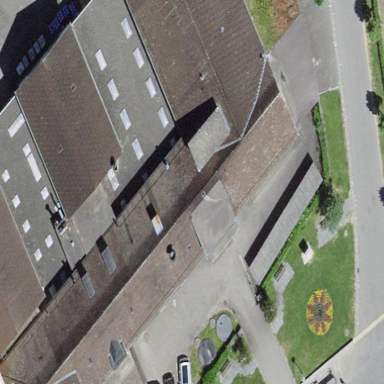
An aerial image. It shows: Industrial building.